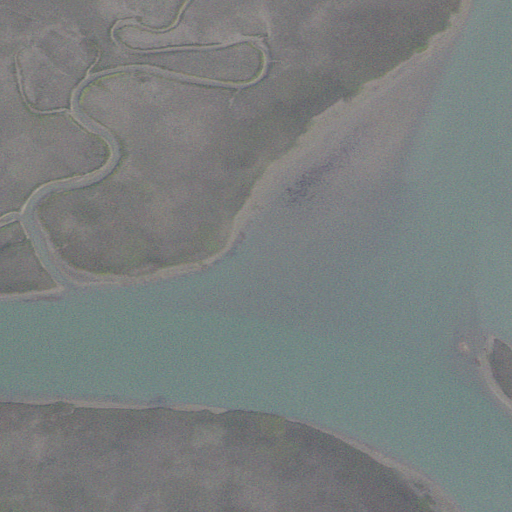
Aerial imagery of cape in Virginia named Barge Point containing open water and herbaceous wetlands